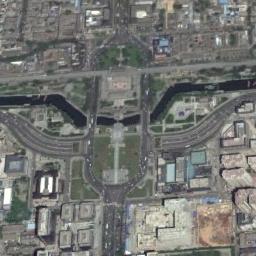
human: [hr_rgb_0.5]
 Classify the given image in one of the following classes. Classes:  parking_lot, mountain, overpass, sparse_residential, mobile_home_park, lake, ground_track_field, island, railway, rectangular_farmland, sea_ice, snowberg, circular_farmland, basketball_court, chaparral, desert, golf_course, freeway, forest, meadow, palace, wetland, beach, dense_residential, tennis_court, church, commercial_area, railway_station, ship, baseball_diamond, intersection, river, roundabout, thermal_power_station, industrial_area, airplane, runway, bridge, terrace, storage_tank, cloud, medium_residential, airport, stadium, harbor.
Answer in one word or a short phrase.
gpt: roundabout